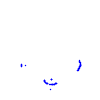
Particle: proton